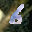
Label: 6